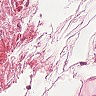
Metastatic tissue present: no